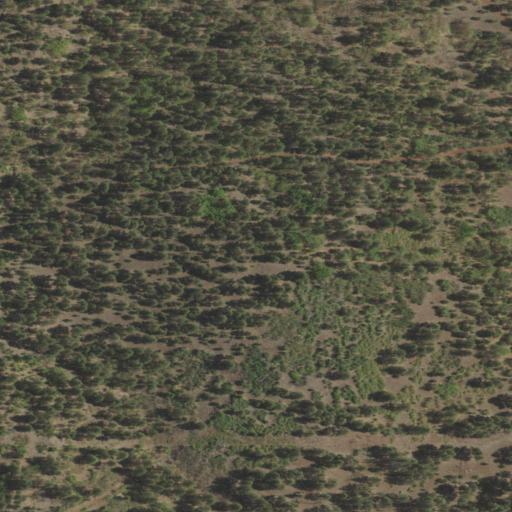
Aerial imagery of mountain in New Mexico named Cerro Frio containing evergreen forest and shrub